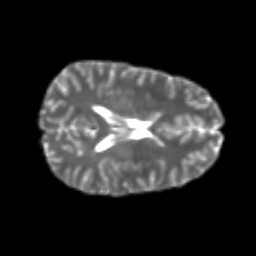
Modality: T2w
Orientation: axial
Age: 22
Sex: female
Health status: healthy
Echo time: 0.074 s